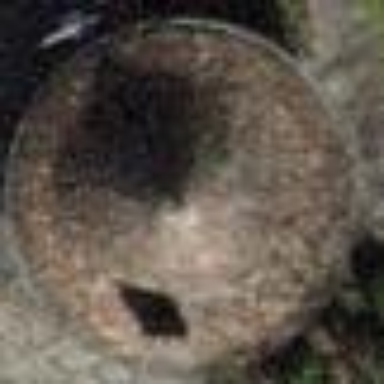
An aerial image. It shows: Hut.